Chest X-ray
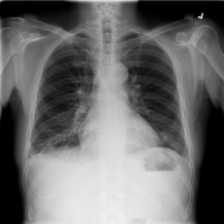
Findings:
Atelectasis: positive
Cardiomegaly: negative
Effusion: positive
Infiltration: positive
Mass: negative
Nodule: negative
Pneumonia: negative
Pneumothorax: negative
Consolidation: negative
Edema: negative
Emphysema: negative
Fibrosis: negative
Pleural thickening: negative
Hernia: negative